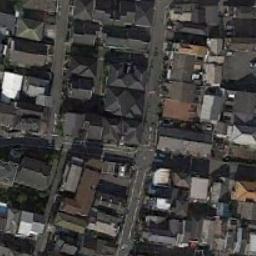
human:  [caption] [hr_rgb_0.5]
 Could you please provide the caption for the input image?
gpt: A dense residential area has lots of houses next to each other while some roads go through the residential area .

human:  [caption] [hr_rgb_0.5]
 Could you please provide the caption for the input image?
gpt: Many roads and neatly arranged houses in densely populated areas .

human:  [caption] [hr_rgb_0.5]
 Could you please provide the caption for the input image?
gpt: The dense residential is next to the road .

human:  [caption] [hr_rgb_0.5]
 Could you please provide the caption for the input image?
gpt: Residential areas are mostly houses, With no open space .

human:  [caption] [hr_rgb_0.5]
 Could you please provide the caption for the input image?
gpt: There are many black buildings on a dense residential area .